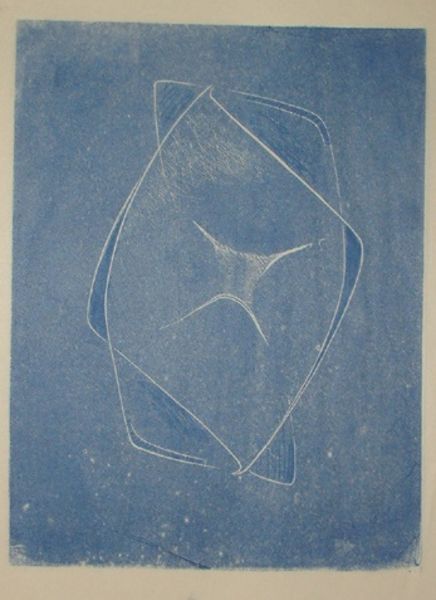
Titel: Opus 2, Opus 2
Künstler: Naum Gabo
Standort: Amherst (Massachusetts, USA)
Institution: Mead Art Museum, Amherst College
Schlagwörter: litographie, litografie